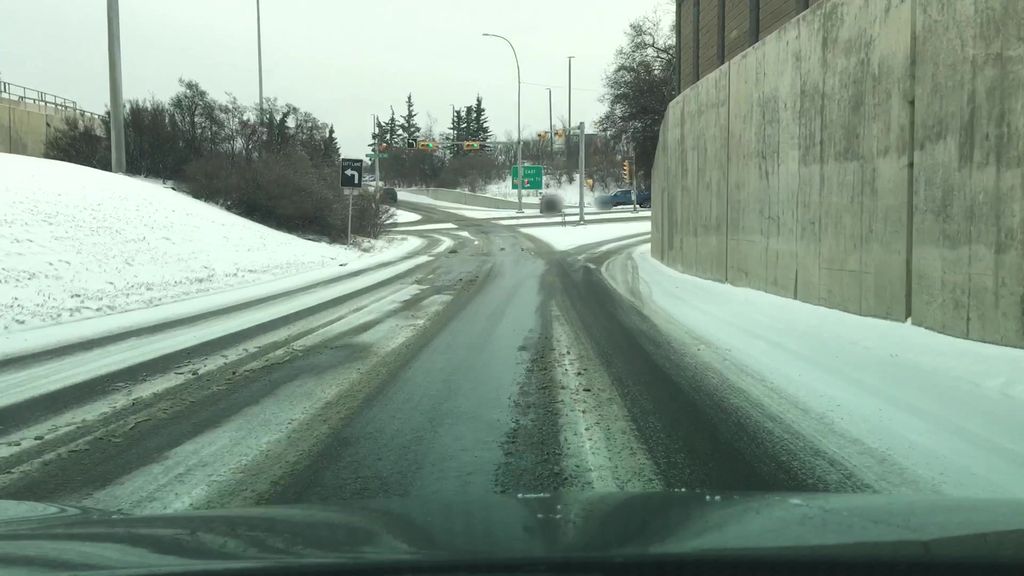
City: calgary